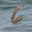
Label: 6